Question: I am trying to align two divs (left, content panel) side by side with fixed height and then footer beneath it. It seems my css fixed heigh property 60% seems to be ignored.
Here is my code:
'''
<div class="parent">
<!-- Header starts-->
<div class="header">
Header
</div>
<!-- Header ends-->
<!-- Left panel starts-->
<div class="leftPanel">
Left panel
</div>
<!-- Left panel -->
<!-- Login panel starts-->
<div class="contentPanel">
</div>
<!-- Login panel -->
<!-- Footer starts -->
<div class="footer">
This is footer
</div>
<!-- Footer ends -->
</div>
'''
CSS:
'''
.parent {
margin-left: auto;
margin-right: auto;
width: 80%;
}
.header {
background-color:red;
height:20%;
text-align:center;
}
.contentPanel {
background-color:green;
height:60%;
float:left;
position:relative;
width:70%;
}
.leftPanel {
background-color:#FF00FF;
height:60%;
float:left;
position:relative;
width:30%;
top:20%;
}
.footer {
background-color:orange;
height:20%;
top: 80%;
width:100%;
}
.clear {
clear:both;
}
'''
<URL>

Any help would be appreciated. Thanks.
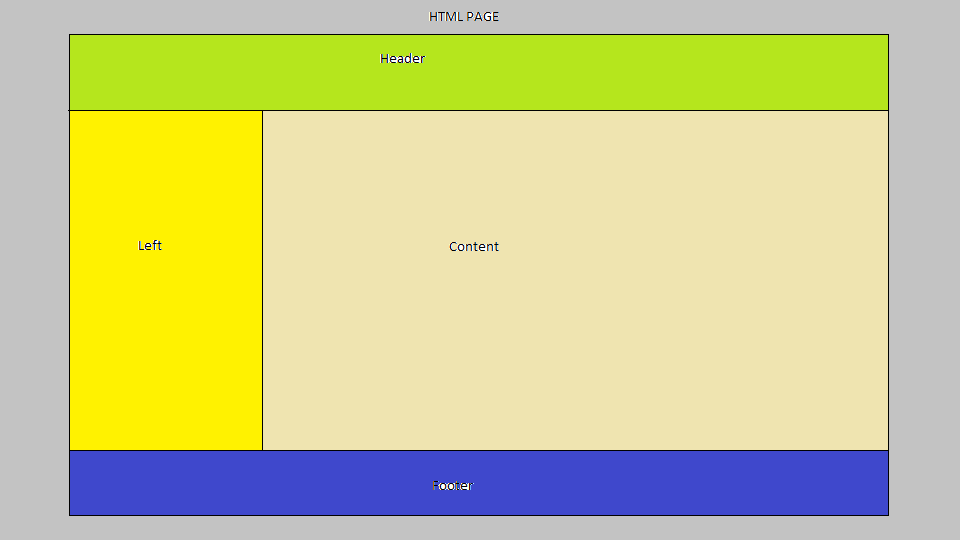
Answer: You are using 'top' property on '.footer' which will only work if you have a absolute or relative positioned element. However, this ain't the problem.
You "say" to '.leftPanel' that it should take 60% of the height, but since the parent doesn't have a height declared, it will only take the space it needs.
The solution is to add a height to the '.parent' aswell to the 'body' and 'html' tag.
'''
body, html {
margin: 0;
padding: 0;
height: 100%;
}
.parent {
margin-left: auto;
margin-right: auto;
width: 80%;
height: 100%;
}
'''
You also need to add a 'clear: both' to the footer, while the elements in front of it float.
Also check this <URL>.